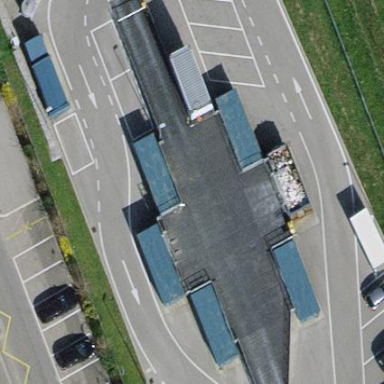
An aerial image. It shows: Recycling centre providing amenities for recycling.